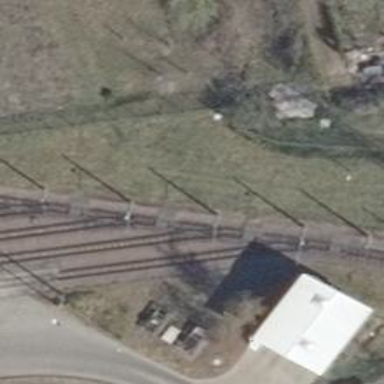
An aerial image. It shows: Railway switch with the turnout side on the left.